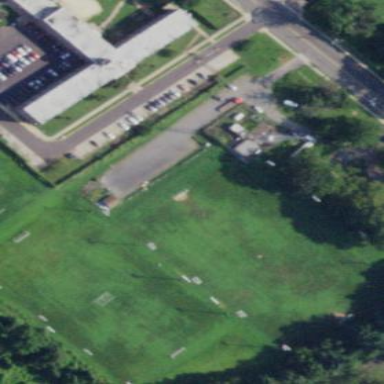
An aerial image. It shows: Soccer pitch for leisure land activities.